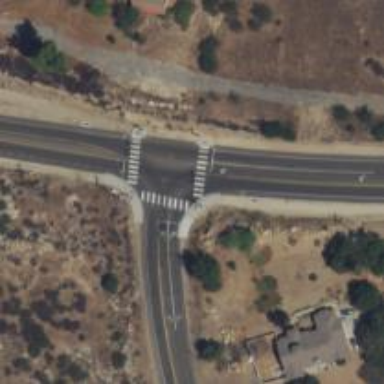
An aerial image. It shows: Crossing on the road.